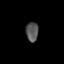
Tissue: skin
Cell type: Fibroblasts
Senescence score: 0.8171
Nuclear area (px): 238
Mean DAPI intensity: 84.857